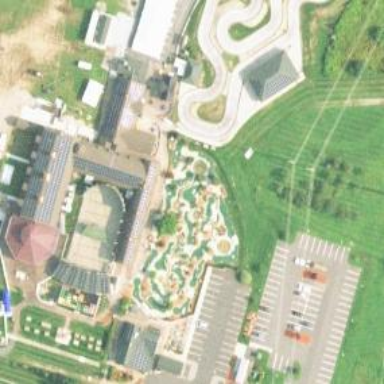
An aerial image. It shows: Theme park.